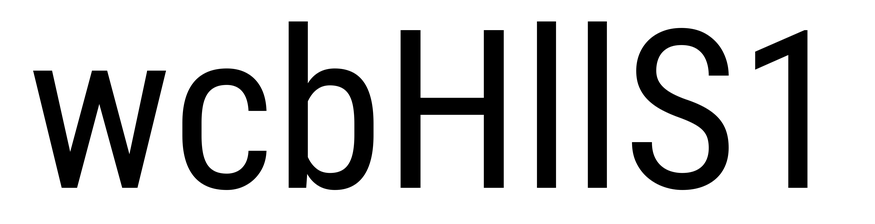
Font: Roboto_Condensed_Regular